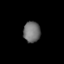
Tissue: lung
Cell type: Epithelial cells
Senescence score: 0.1693
Nuclear area (px): 345
Mean DAPI intensity: 114.339